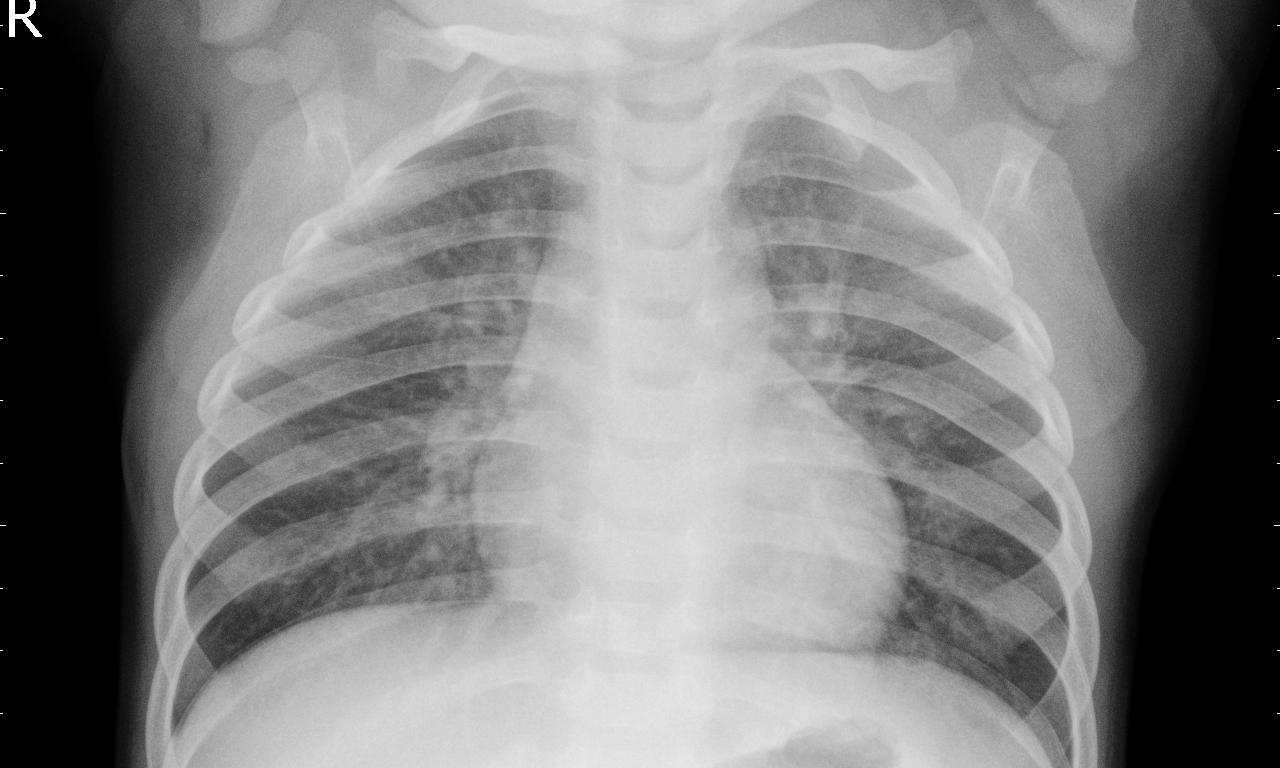
Diagnosis: PNEUMONIA